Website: apple
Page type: payment
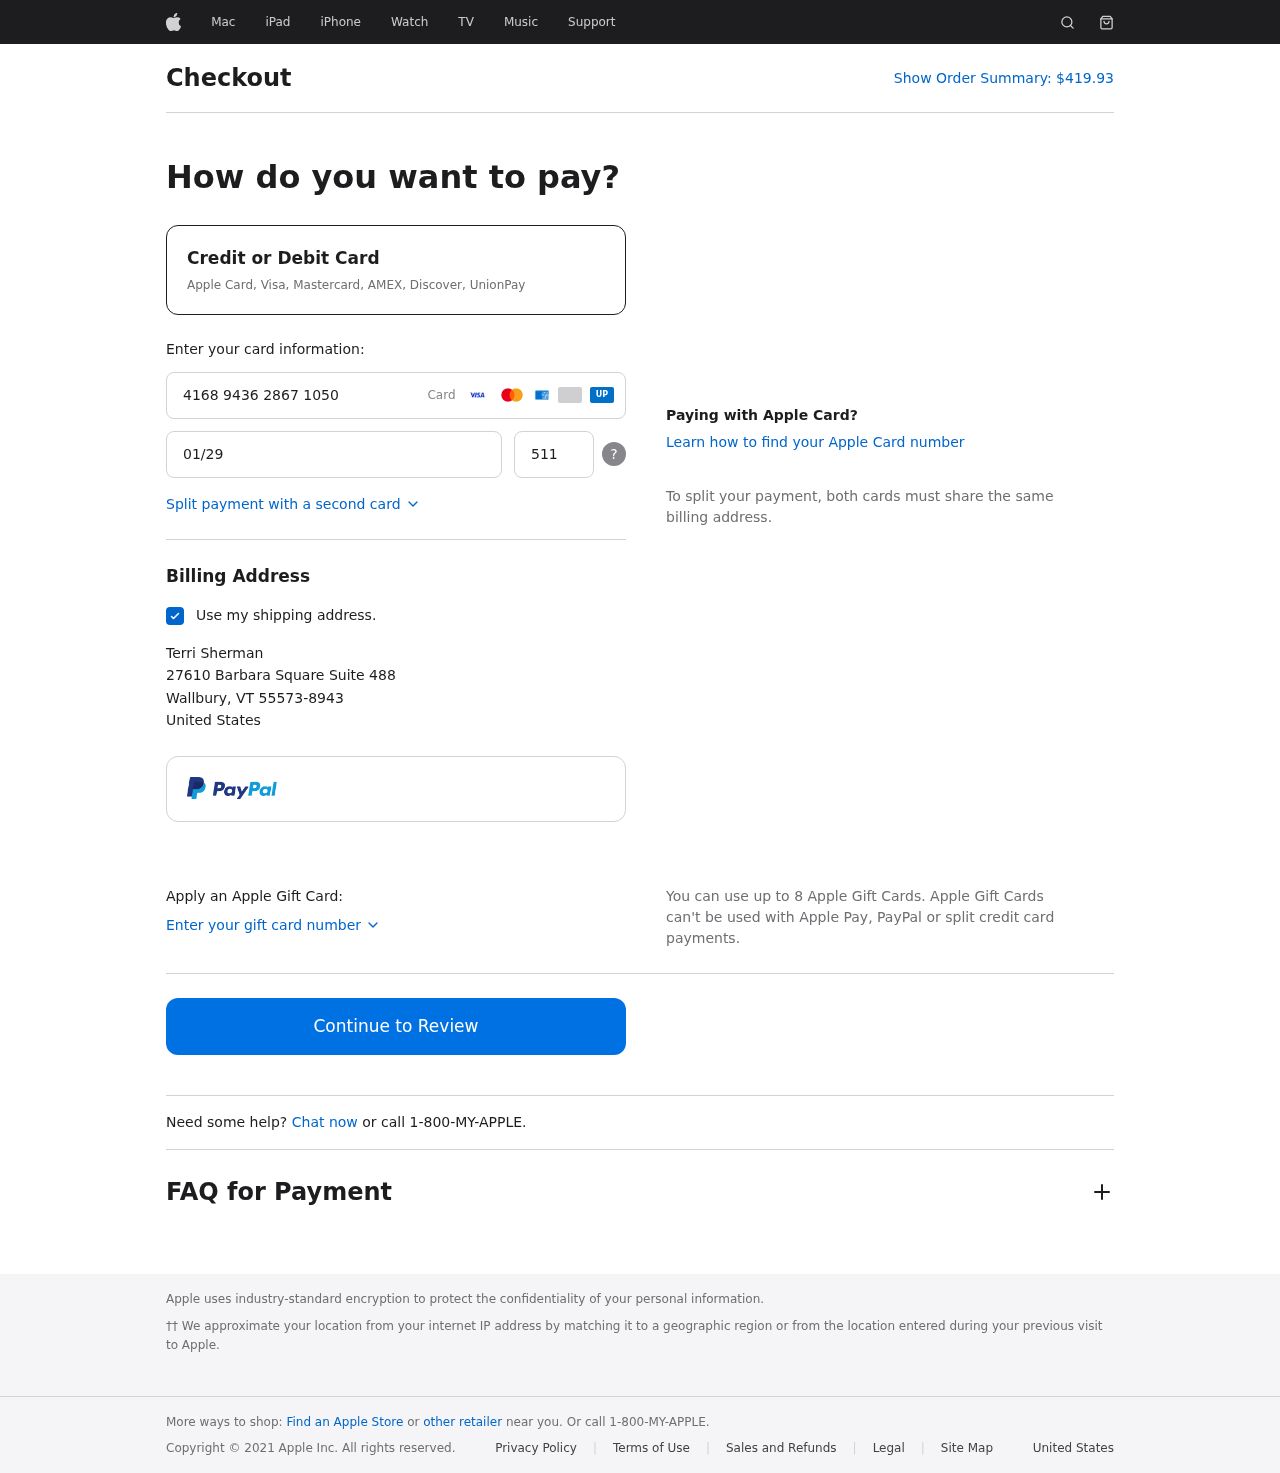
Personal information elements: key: PII_CARD_CVV
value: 511
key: PII_CARD_EXPIRY
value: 01/29
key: PII_CARD_NUMBER
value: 4168 9436 2867 1050
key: PII_CITY
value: Wallbury
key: PII_COUNTRY
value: United States
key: PII_FULLNAME
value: Terri Sherman
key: PII_POSTCODE_FULL
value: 55573-8943
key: PII_STATE_ABBR
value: VT
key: PII_STREET
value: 27610 Barbara Square Suite 488
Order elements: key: ORDER_TOTAL
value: $419.93